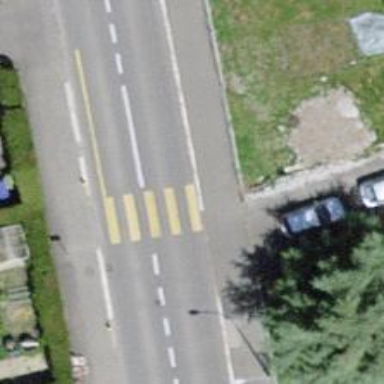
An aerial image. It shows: Marked crossing on the road.